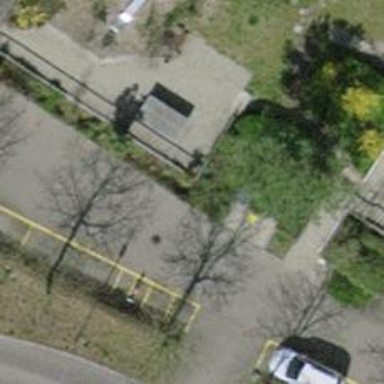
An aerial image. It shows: Post box is visible.